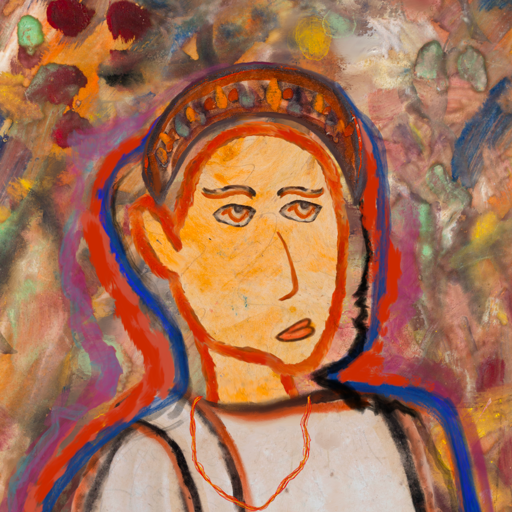
Background: Mother_And_Son_Mother, Head And Neck Side: Experience, Face Side: Experience, Bust: Roy_Bahadur, Hair Side: Experience, Head Accessory: Hypocrite, Second Necklace: Gypsy_Mother_2, Necklace: Blank, Baby: Blank